Field crop: tomato
Growth stage: 1
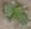
Species: solanum